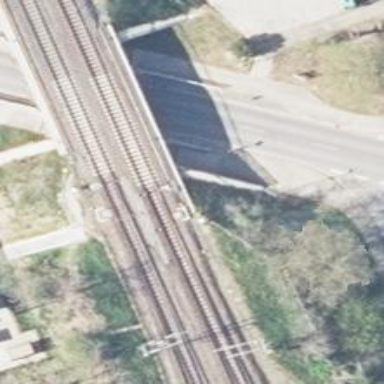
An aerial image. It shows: Railway track with contact line for electrification.